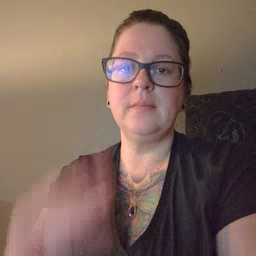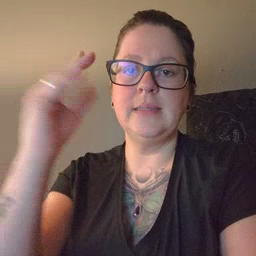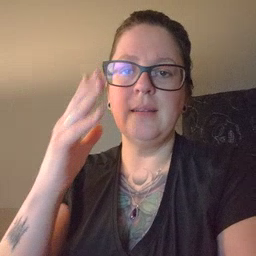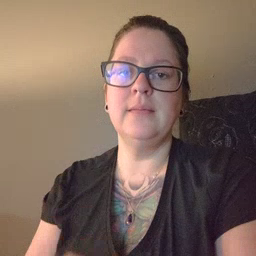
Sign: sun